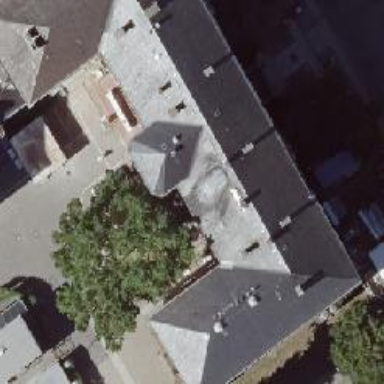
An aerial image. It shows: View of roof edge.